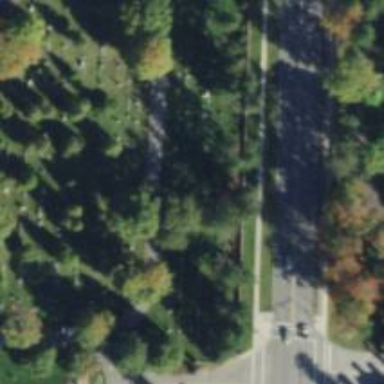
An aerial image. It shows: Historical memorial located in graveyard.